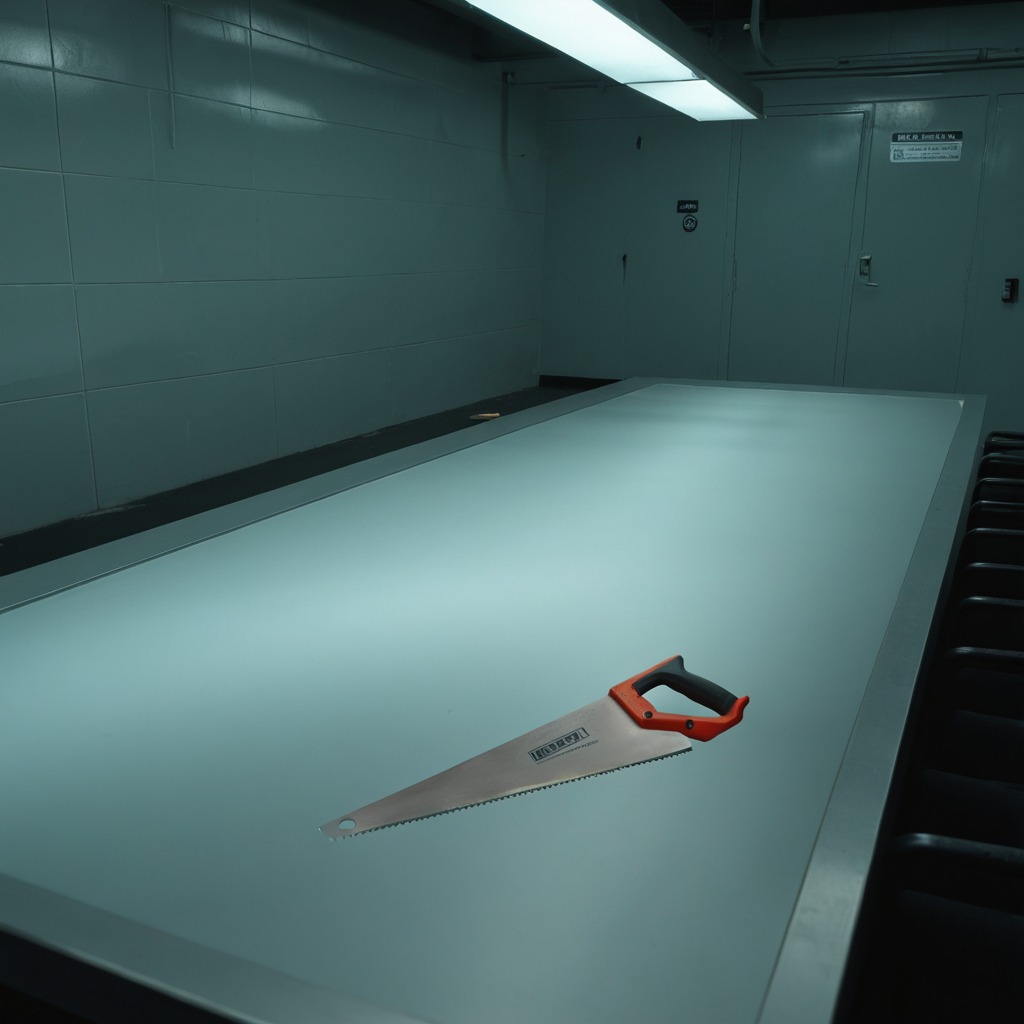
A metal saw is lying on a clean empty table in a railway signal maintenance room lit by harsh overhead fluorescents.